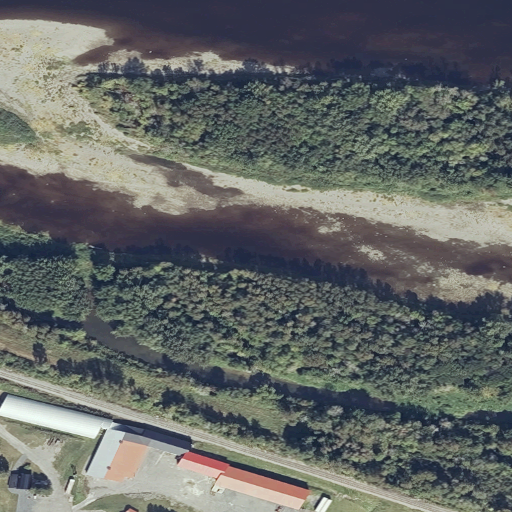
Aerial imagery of island in Maine named Levesque Island containing open water, woody wetlands, barren land, herbaceous wetlands, mixed forest, high intensity development, medium intensity development, low intensity development, pasture, and open development